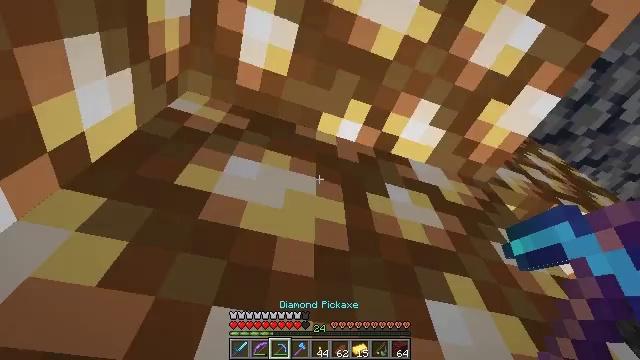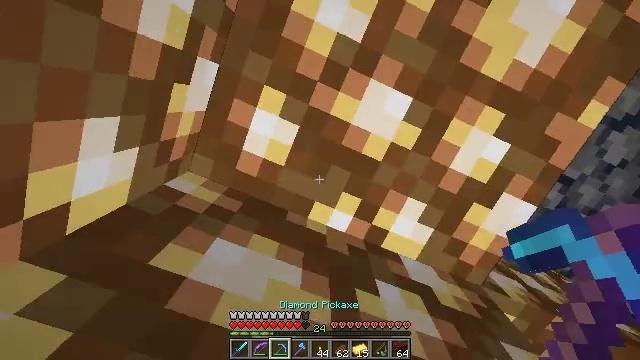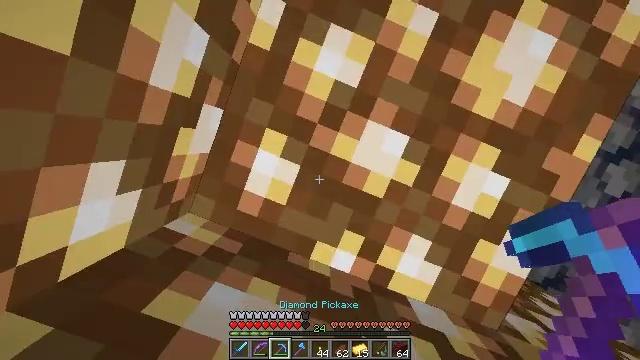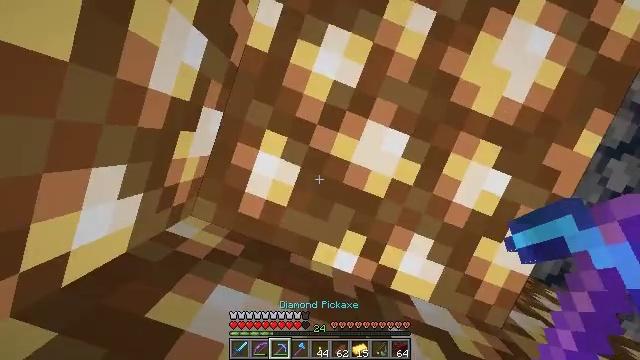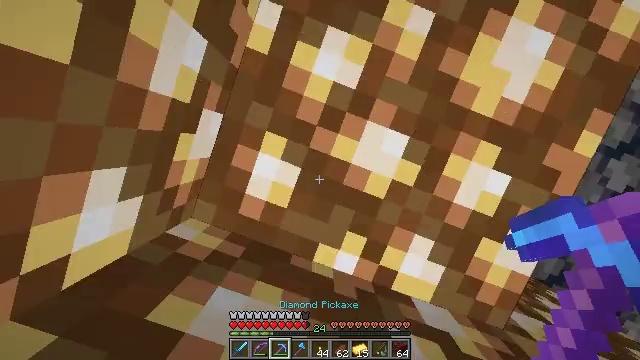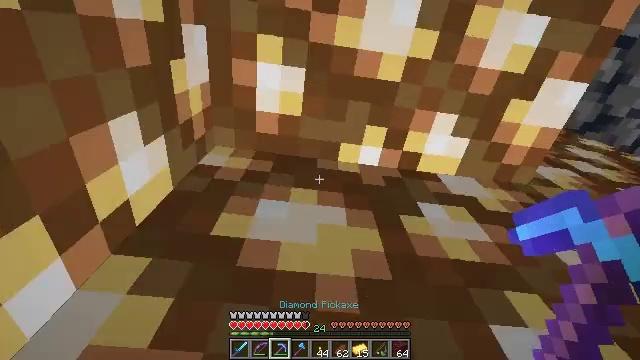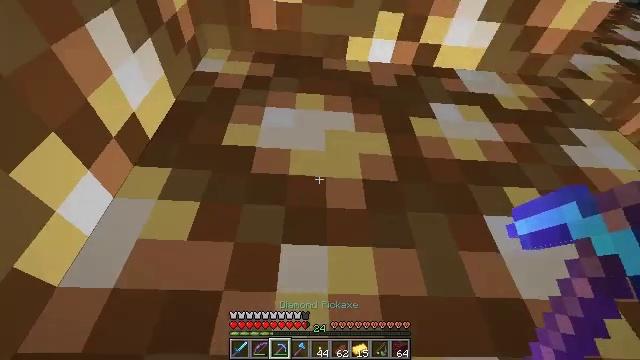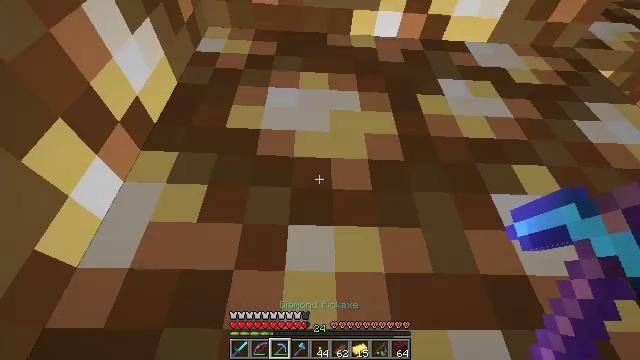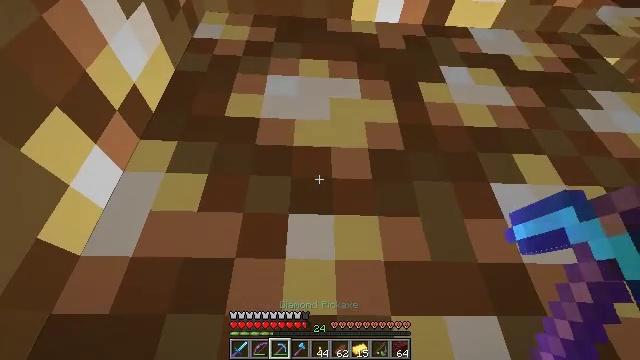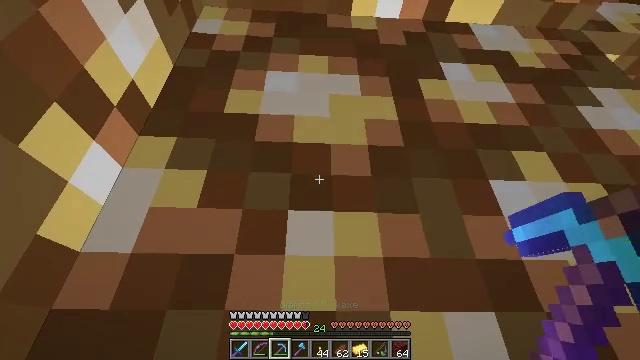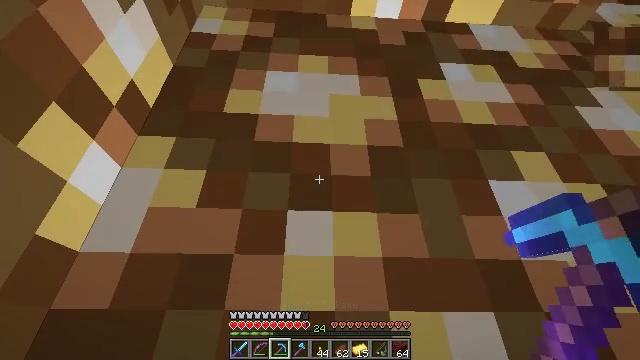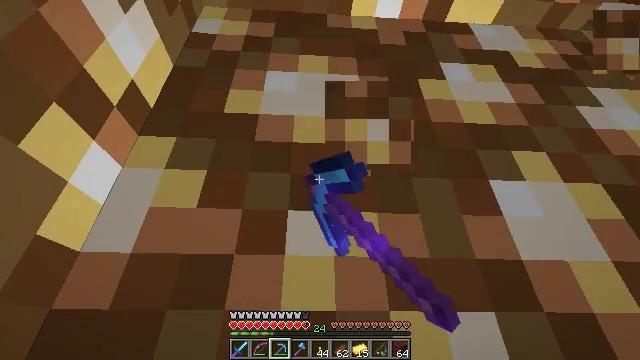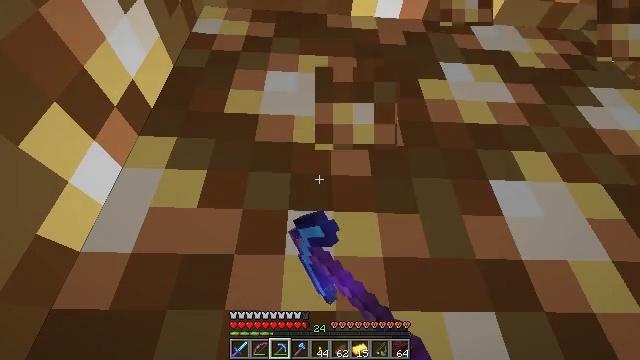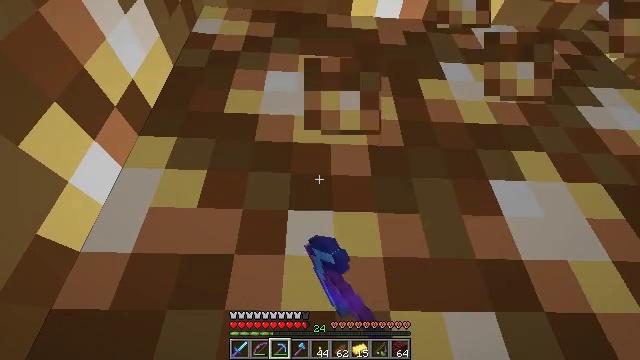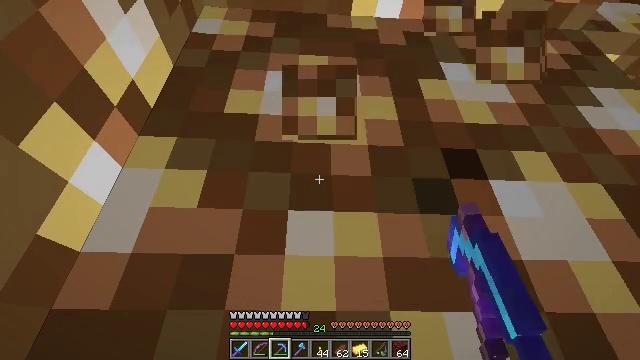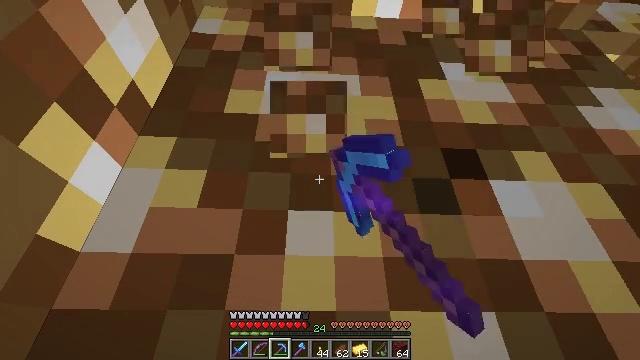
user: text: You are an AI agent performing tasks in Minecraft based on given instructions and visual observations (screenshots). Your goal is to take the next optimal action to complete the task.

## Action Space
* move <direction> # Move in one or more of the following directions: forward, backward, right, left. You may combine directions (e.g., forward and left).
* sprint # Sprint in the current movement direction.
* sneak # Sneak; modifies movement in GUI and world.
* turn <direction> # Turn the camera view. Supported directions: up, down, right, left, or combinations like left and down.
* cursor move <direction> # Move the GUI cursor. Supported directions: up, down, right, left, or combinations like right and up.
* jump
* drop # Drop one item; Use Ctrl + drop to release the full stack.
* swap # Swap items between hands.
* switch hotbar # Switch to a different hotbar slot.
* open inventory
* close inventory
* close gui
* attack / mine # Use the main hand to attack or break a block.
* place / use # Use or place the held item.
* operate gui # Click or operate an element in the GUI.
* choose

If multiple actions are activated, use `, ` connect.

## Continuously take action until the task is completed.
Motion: motion action
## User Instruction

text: Smash the glowstone with a tool.
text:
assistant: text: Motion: turn up
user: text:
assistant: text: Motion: turn left and up
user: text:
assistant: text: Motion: no_op
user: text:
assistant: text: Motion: no_op
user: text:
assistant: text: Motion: turn left and down
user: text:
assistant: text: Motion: turn left and down
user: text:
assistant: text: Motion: turn down
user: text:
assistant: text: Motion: turn down
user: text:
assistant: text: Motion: no_op
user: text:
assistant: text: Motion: attack / mine
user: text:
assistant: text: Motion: attack / mine
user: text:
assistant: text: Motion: attack / mine
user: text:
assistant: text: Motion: attack / mine
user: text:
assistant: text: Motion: attack / mine
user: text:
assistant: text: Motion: attack / mine
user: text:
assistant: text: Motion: attack / mine
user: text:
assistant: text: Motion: attack / mine
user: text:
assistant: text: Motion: attack / mine
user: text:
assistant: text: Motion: attack / mine
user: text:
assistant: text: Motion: attack / mine
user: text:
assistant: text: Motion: attack / mine
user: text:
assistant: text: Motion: attack / mine
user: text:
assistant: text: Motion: attack / mine
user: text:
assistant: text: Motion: attack / mine
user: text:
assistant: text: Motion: attack / mine
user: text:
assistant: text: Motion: attack / mine
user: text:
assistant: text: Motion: attack / mine
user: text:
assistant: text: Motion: attack / mine
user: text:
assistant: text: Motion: attack / mine
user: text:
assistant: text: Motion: attack / mine